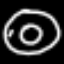
Label: donut